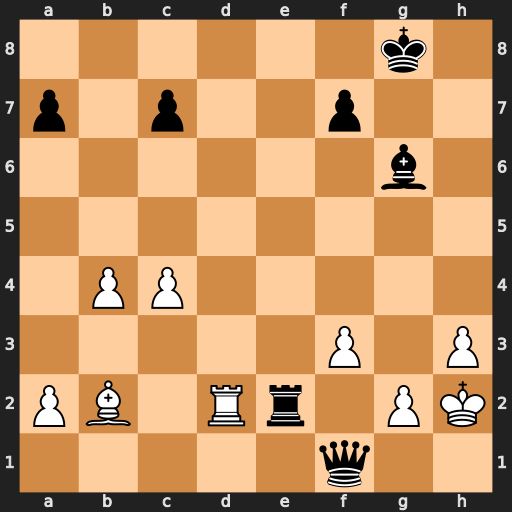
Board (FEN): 6k1/p1p2p2/6b1/8/1PP5/5P1P/PB1Rr1PK/5q2
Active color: w
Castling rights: -
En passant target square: -
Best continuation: Rd8+ Re8 Rxe8+ Kh7 Rh8#